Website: macys
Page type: account-selection
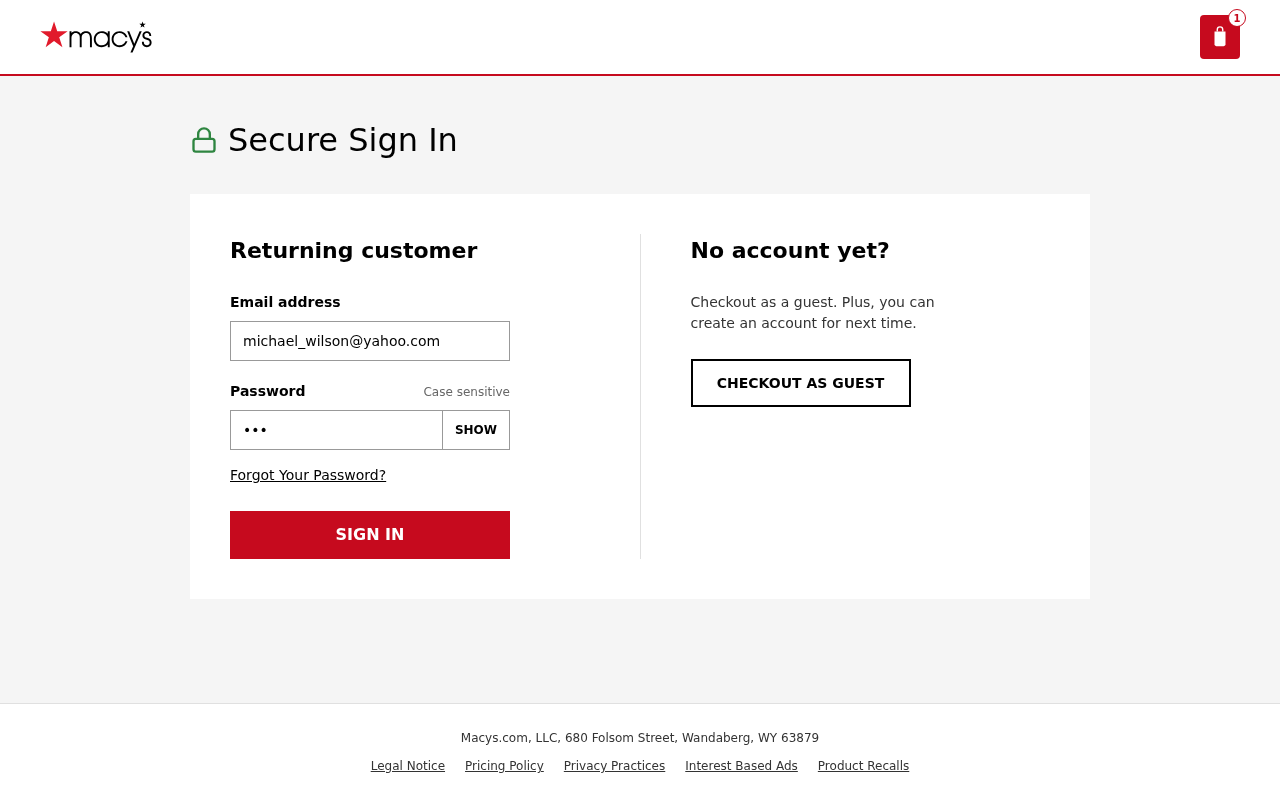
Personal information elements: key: PII_EMAIL
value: michael_wilson@yahoo.com
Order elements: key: ORDER_NUM_ITEMS
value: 1